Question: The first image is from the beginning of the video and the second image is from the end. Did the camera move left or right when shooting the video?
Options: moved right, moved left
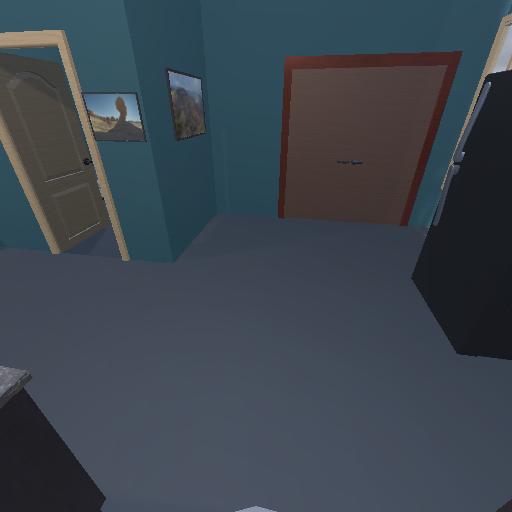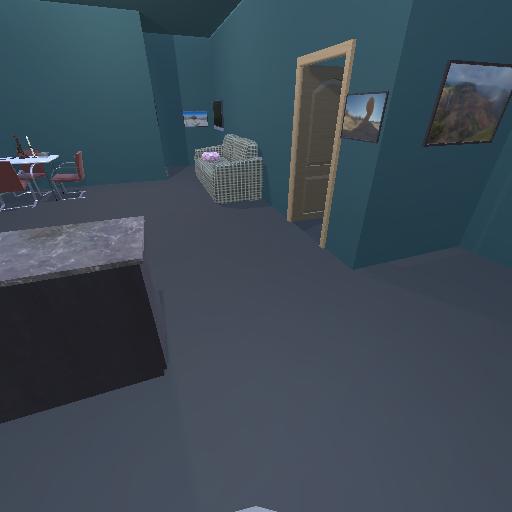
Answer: moved right